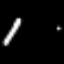
Label: pencil